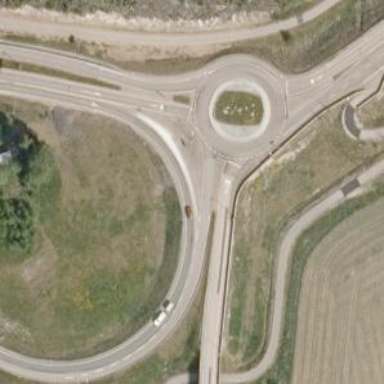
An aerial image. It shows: Primary highway with asphalt surface leading to roundabout.